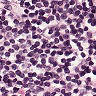
Metastatic tissue present: no